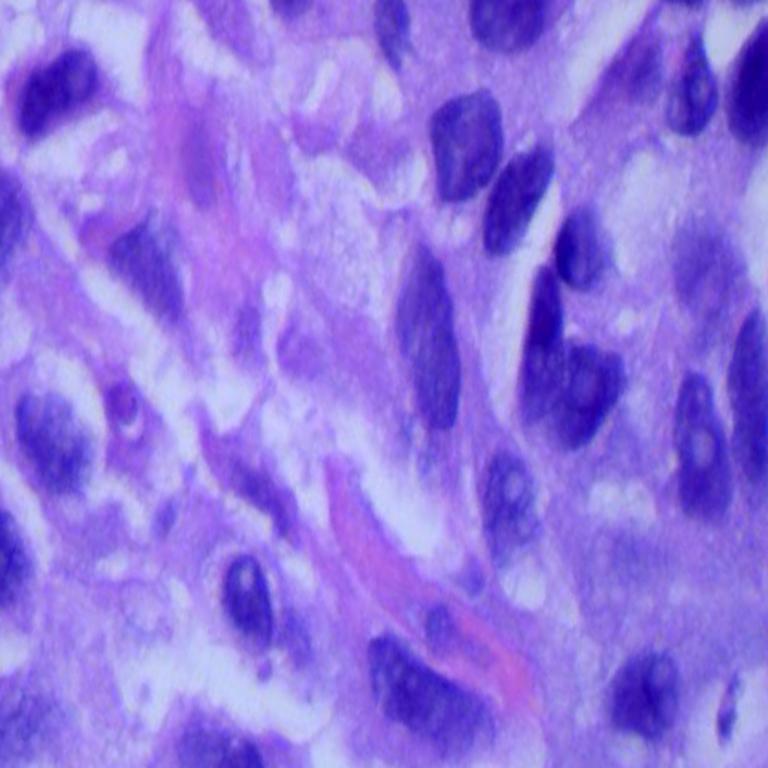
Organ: lung
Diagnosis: squamous carcinomas